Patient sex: F
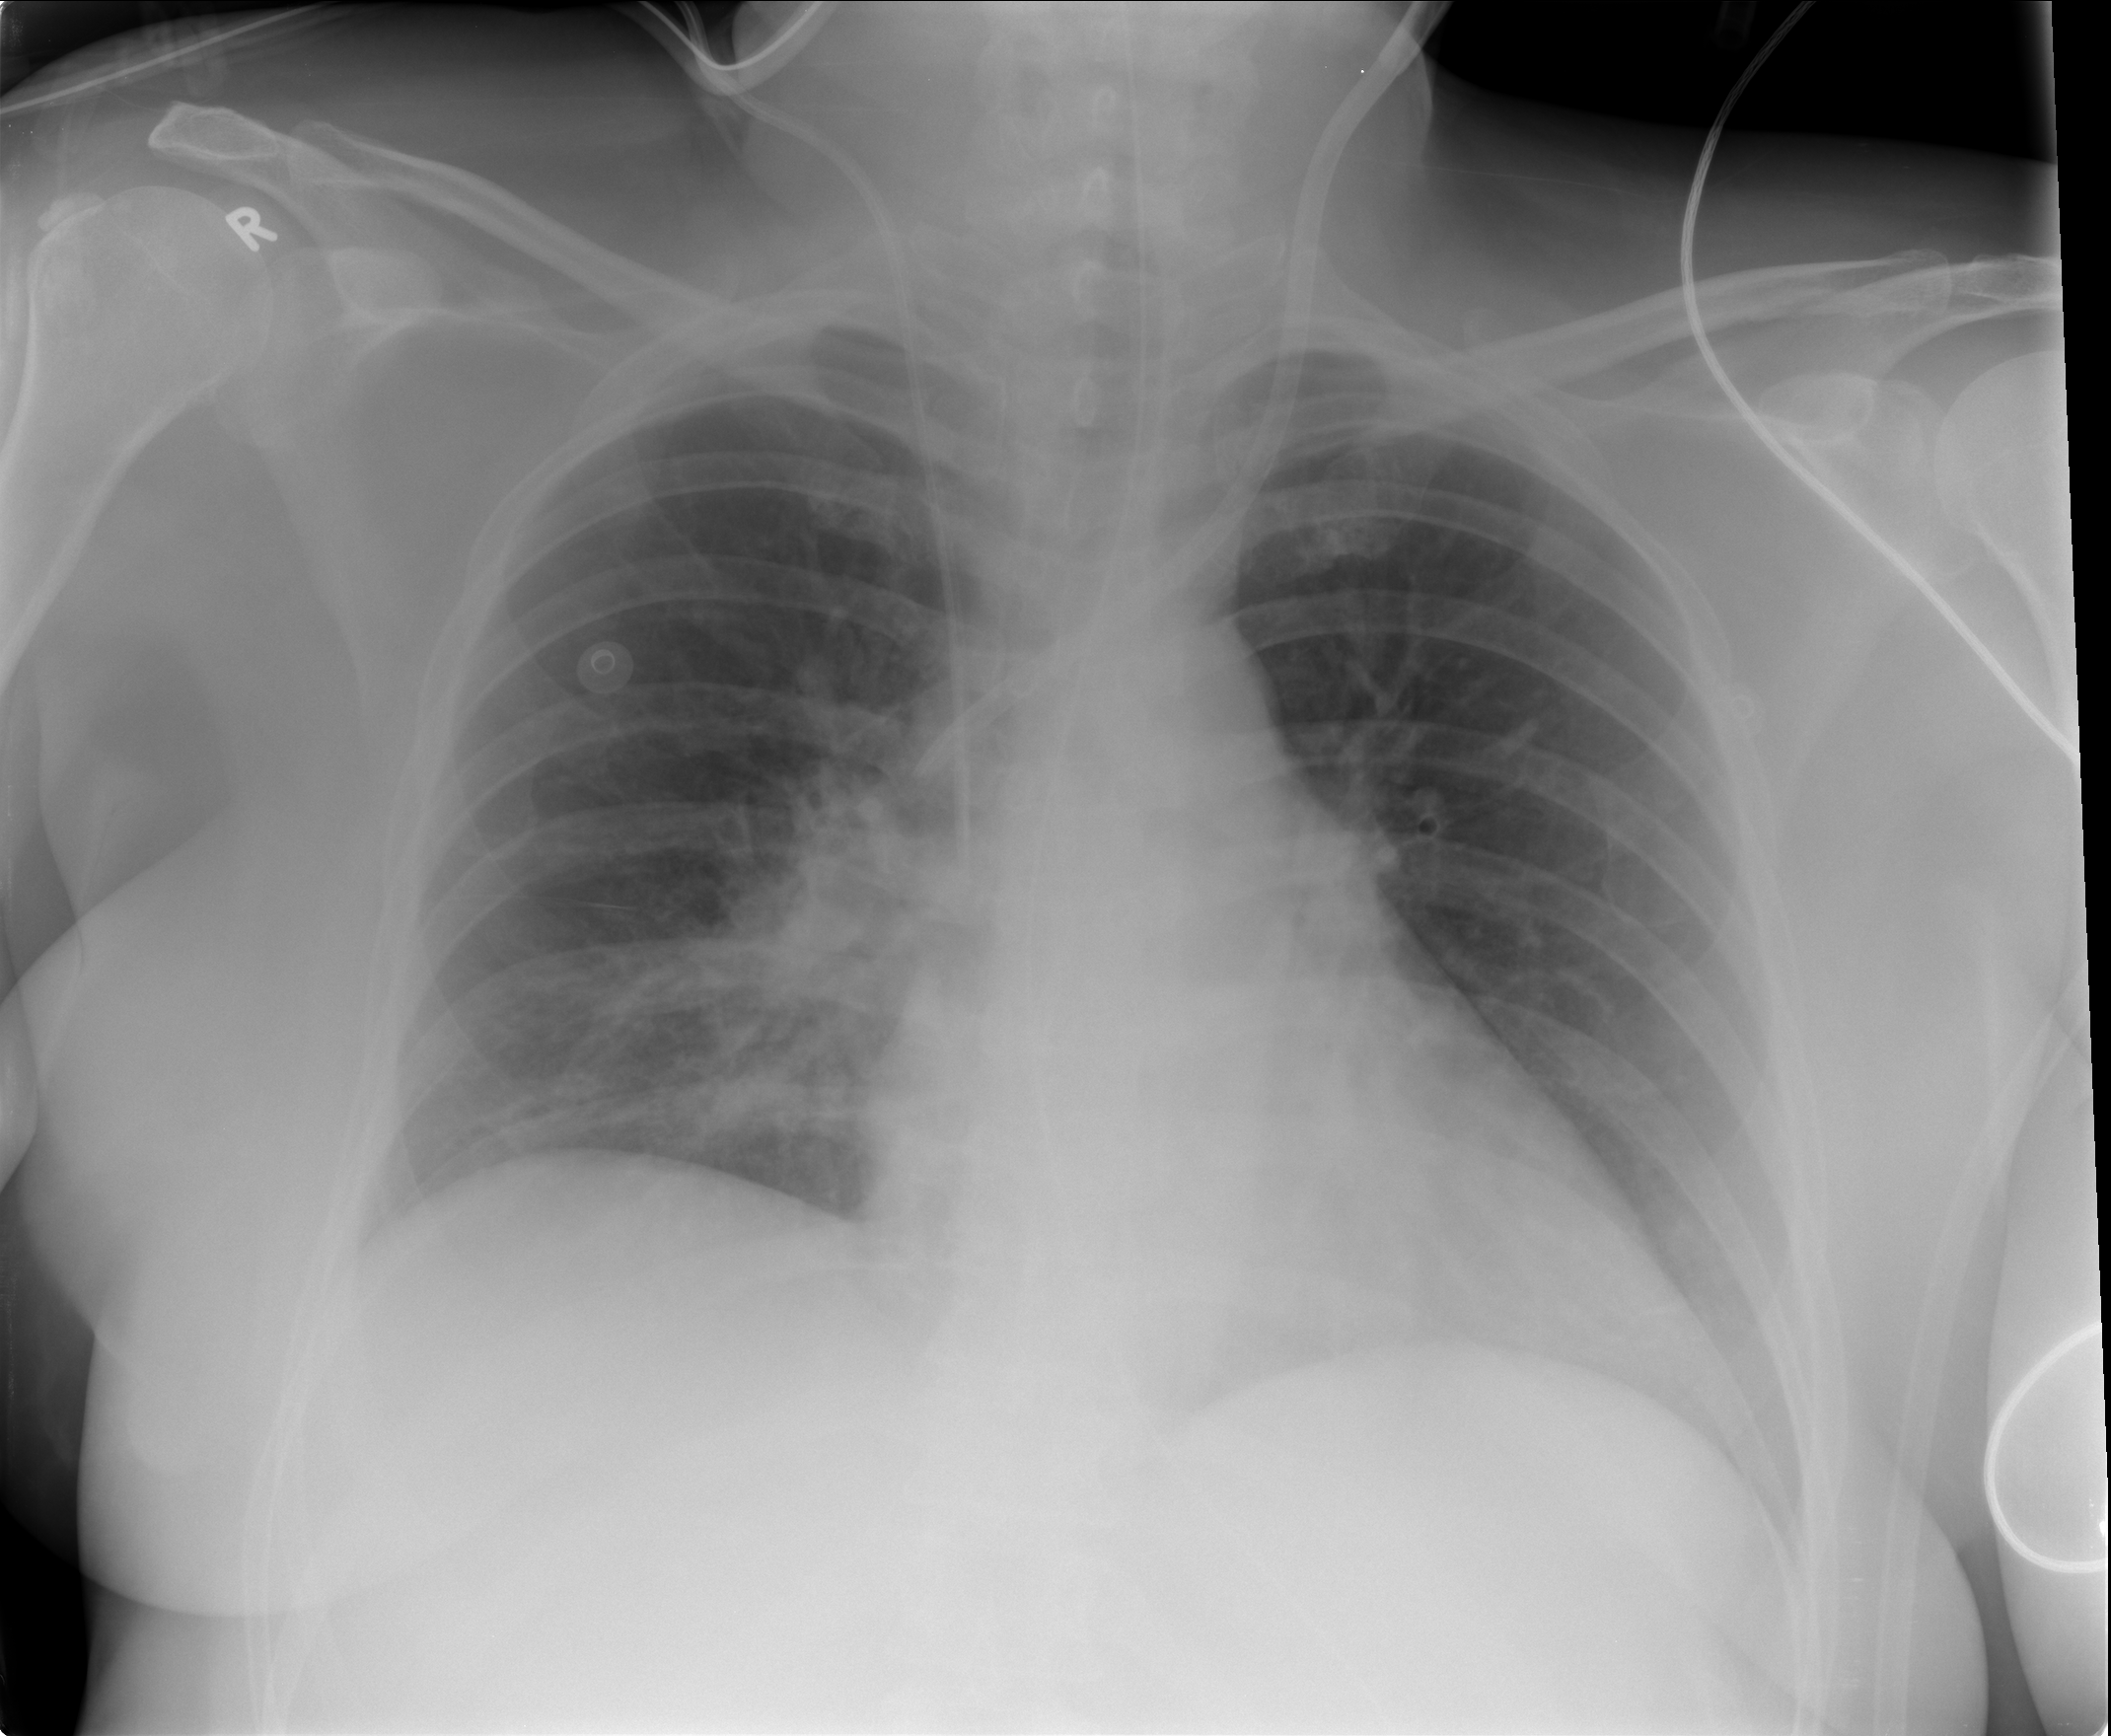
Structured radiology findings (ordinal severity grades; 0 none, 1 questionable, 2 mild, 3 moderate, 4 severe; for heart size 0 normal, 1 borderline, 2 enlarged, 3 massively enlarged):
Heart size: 2
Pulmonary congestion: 0
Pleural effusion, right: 1
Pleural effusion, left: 0
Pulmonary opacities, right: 2
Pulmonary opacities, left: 0
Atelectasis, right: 2
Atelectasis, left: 0